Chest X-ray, PA view. Patient: 45 years old, sex M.
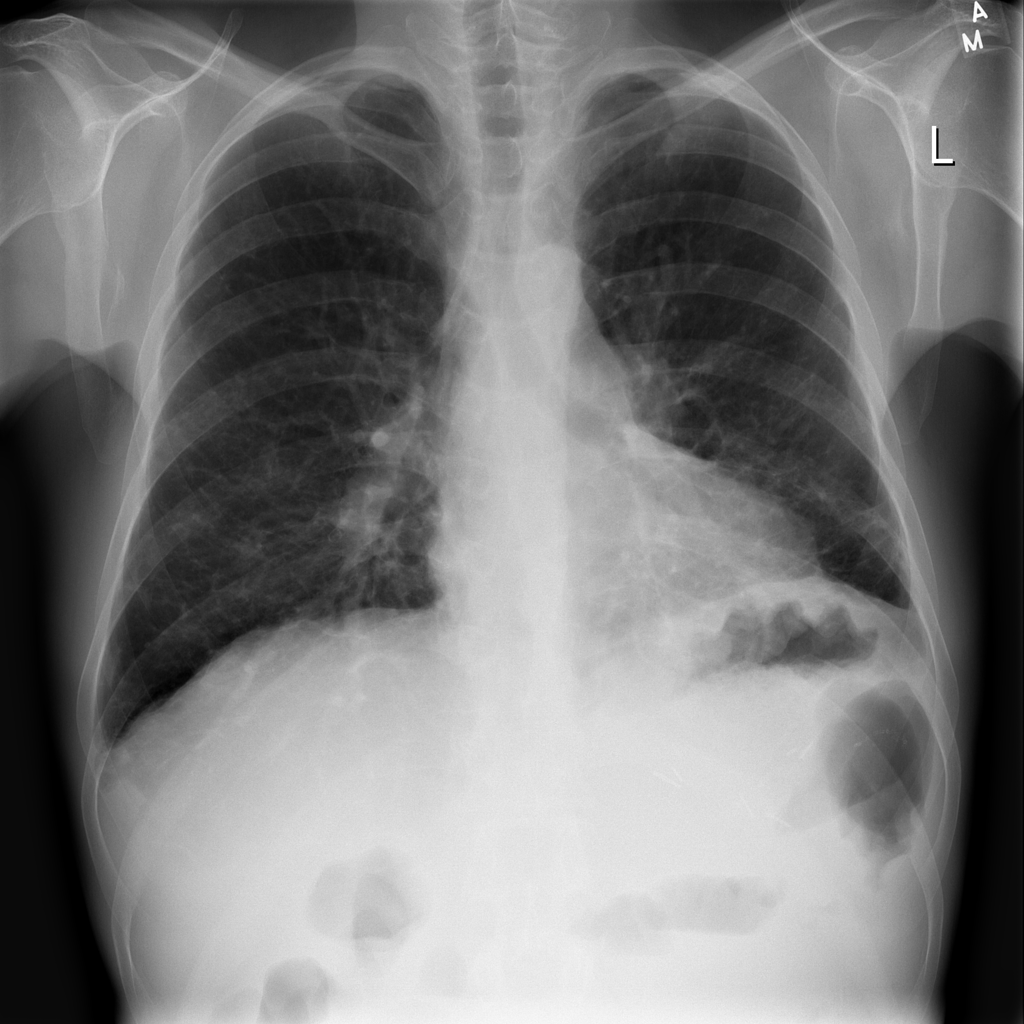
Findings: No Finding